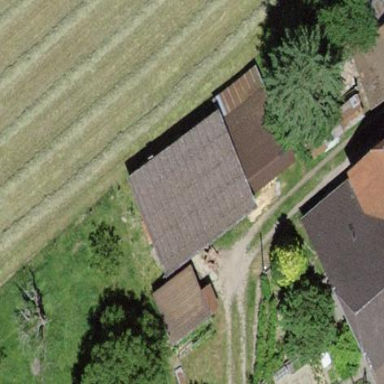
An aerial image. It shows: Shed building.